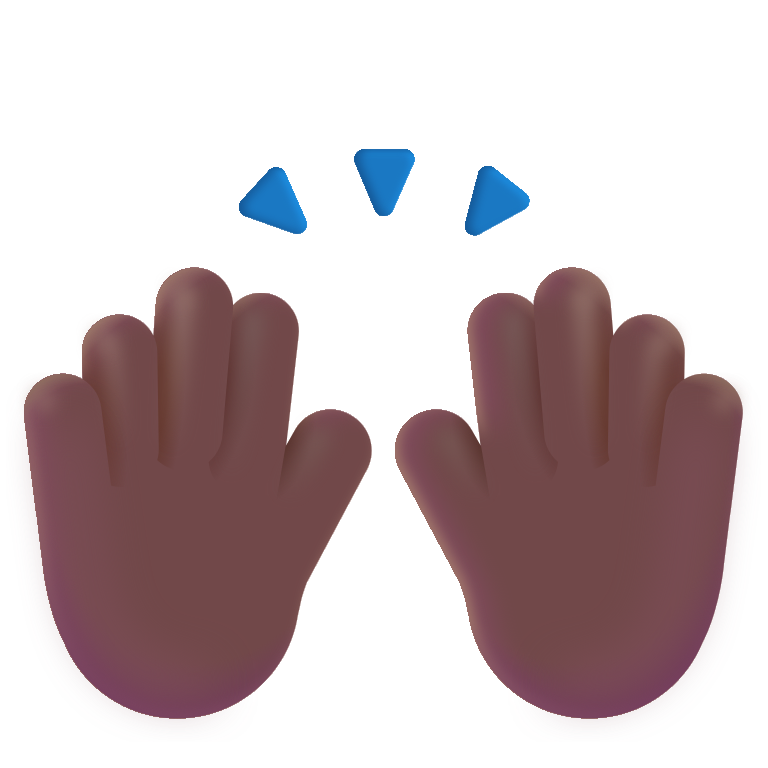
raising hands color  dark